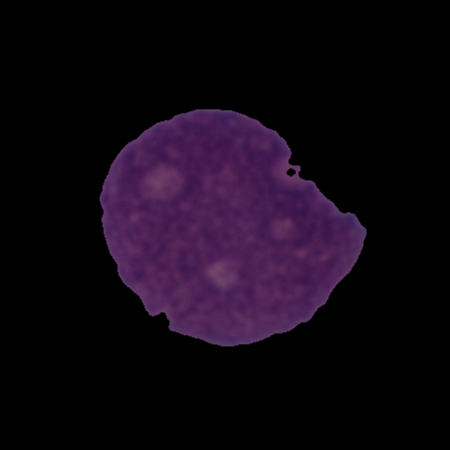
Label: cancer